五年级 · 组合数学
元旦联欢会上, 五年级举行庆元旦抽签表演节目活动。

(1)

(2)

(3)

(1)从( )号箱子里既可能抽出唱歌签, 也可能抽出跳舞签。

(2)从( )号箱子里抽到的一定是唱歌签。

(3)从( )号箱子里抽到跳舞签的可能性大些。
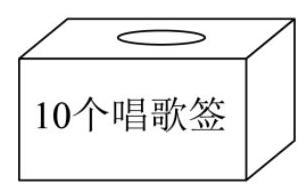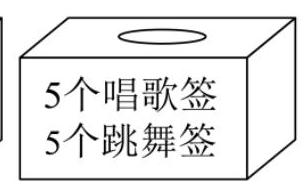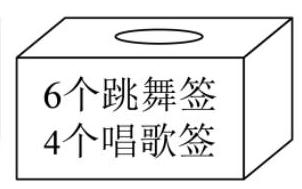
答案: (1)2552,2553,(2)2551,(3)2553